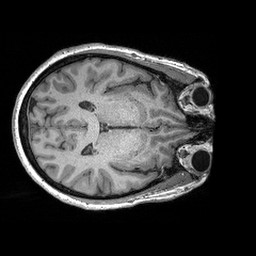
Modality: T1w
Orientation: axial
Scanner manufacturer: siemens
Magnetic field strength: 3 T
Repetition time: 2.3 s
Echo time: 0.00298 s